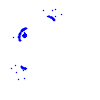
Particle: electron